【题型】选择题　【知识点】解析几何　【难度】easy
如图, 椭圆 \(C_1\)、\(C_2\) 的离心率分别为 \(e_1\)、\(e_2\), 双曲线 \(C_3\)、\(C_4\) 的离心率分别为 \(e_3\)、\(e_4\), 则下列结论正确的是（\quad）

\noindent A. \(e_3 > e_4 > e_2 > e_1\) \quad B. \(e_4 > e_3 > e_1 > e_2\)

\noindent C. \(e_3 > e_4 > e_1 > e_2\) \quad D. \(e_4 > e_3 > e_2 > e_1\)

\vspace{1cm}
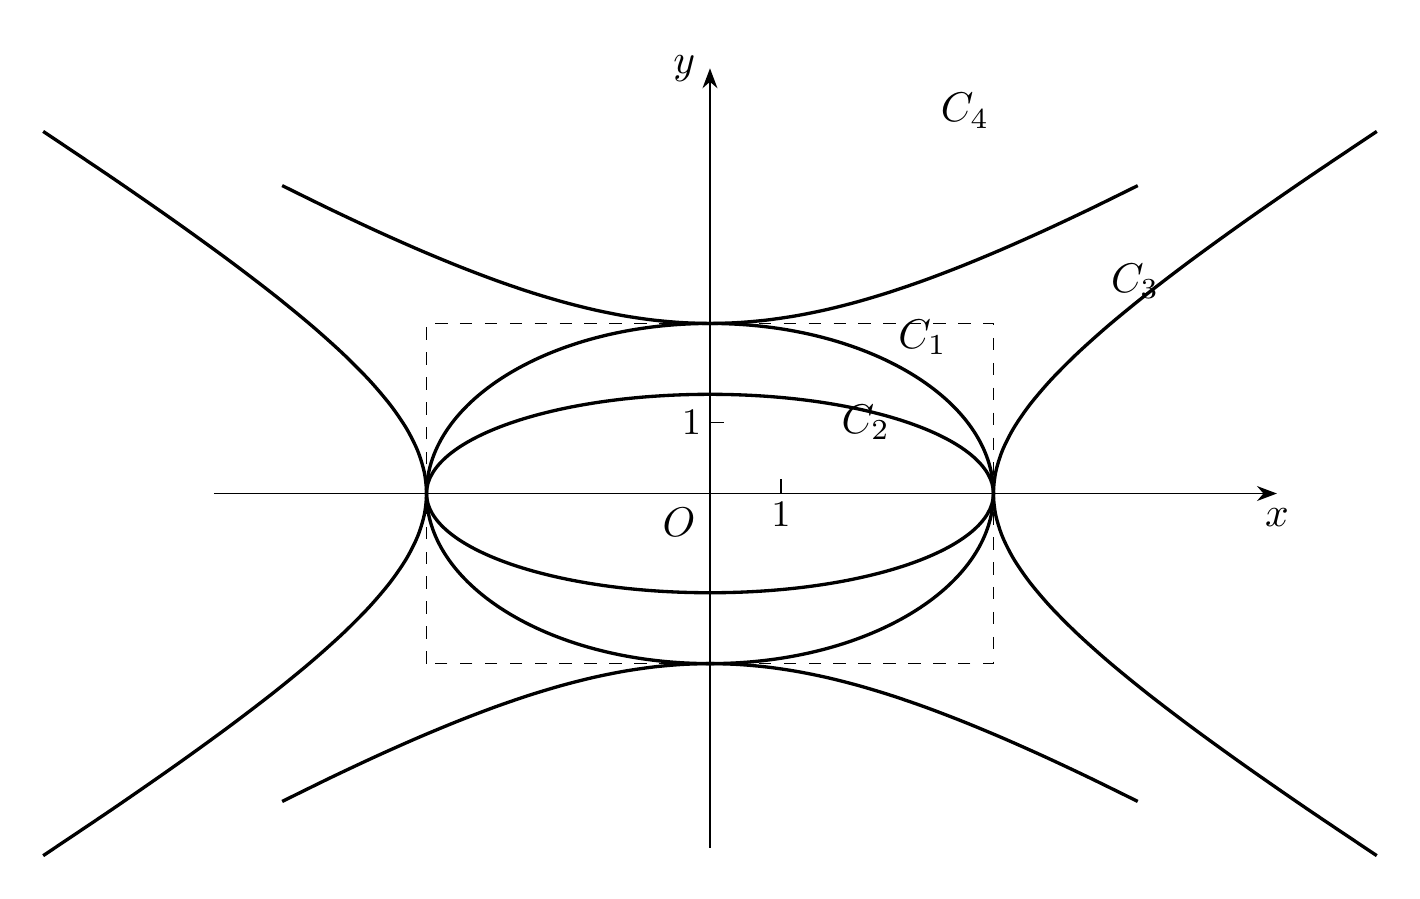
【解答】
\noindent 【答案】\(D\)

\vspace{0.5cm}

\noindent 【分析】根据椭圆的圆扁程度, 判断出 \(e_1\)、\(e_2\) 的大小, 根据双曲线的张口大小, 比较出 \(e_3\)、\(e_4\) 的大小, 进而可得本题答案.

\vspace{0.5cm}

\noindent 【解答】解: 根据椭圆 \(C_2\) 比椭圆 \(C_1\) 更扁, 可得 \(0 < e_1 < e_2 < 1\),

\noindent 根据双曲线 \(C_4\) 的张口比双曲线 \(C_3\) 要大, 可得 \(e_4 > e_3 > 1\),

\noindent 所以 \(e_4 > e_3 > e_2 > e_1\), 可知 \(D\) 项的结论正确.

\noindent 故选: \(D\).

\vspace{0.5cm}

\noindent 【点评】本题主要考查椭圆、双曲线的离心率与形状的关系, 属于基础题.